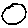
Label: circle